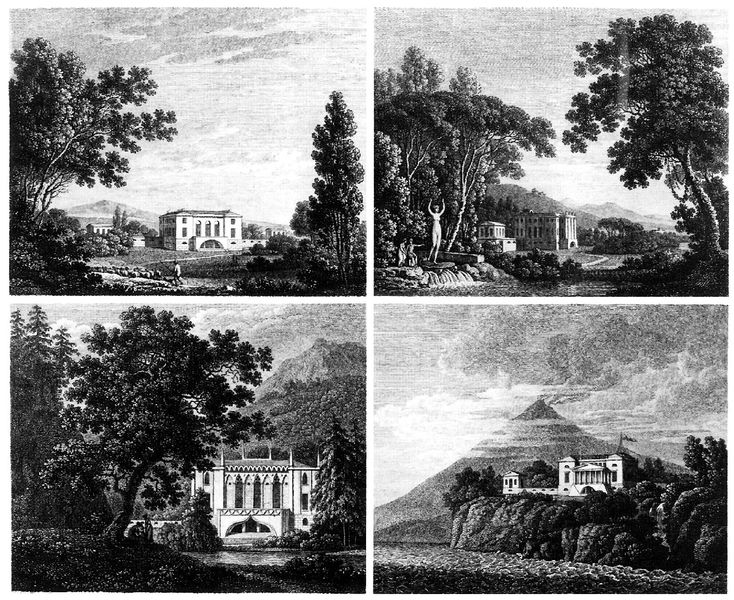
Titel: Entwürfe zu einem Landhaus in vier verschiedenen Stilen
Künstler: Karl Schäffer
Institution: Berlin, Deutsche Staatsbibliothek
Schlagwörter: baum, berg, himmel, weiß, wolken, bäume, landschaft, schwarz, gebäude, schloss, wiese, architektur, mensch, häuser, hügel, natur, wald, szenerie, garten, skulptur, bogen, berge, gebirge, tor, vier, torbogen, vulkan, schwarzweiß, villa, anwesen, eiche, schlösser, zeichnungen, länder, villen, landgut, landschaften, vesus, vulkanismus, herrnhäuser